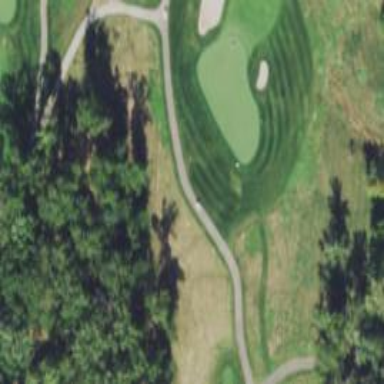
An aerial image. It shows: Footway that resembles golf path.